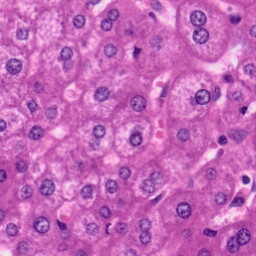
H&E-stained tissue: Liver